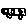
Label: car